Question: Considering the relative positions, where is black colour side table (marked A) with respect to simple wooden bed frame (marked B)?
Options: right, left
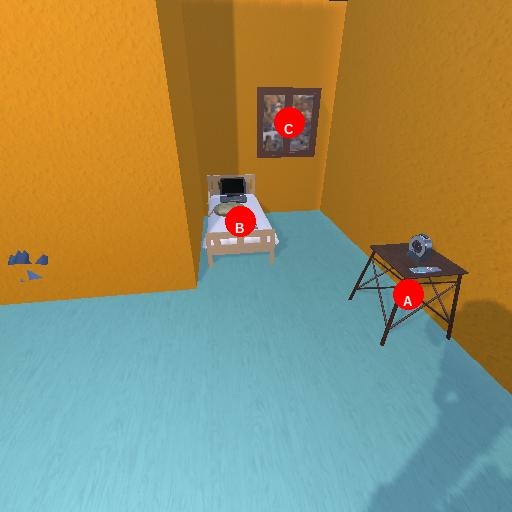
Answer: right